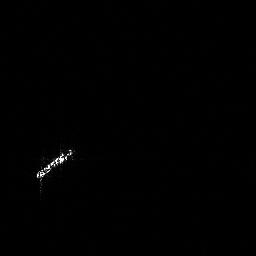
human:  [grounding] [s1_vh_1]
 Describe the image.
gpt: In the satellite image, there is  <ref>1 large ship </ref> <box>[[12, 55, 28, 75, 0]]</box> located at left.